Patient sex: M
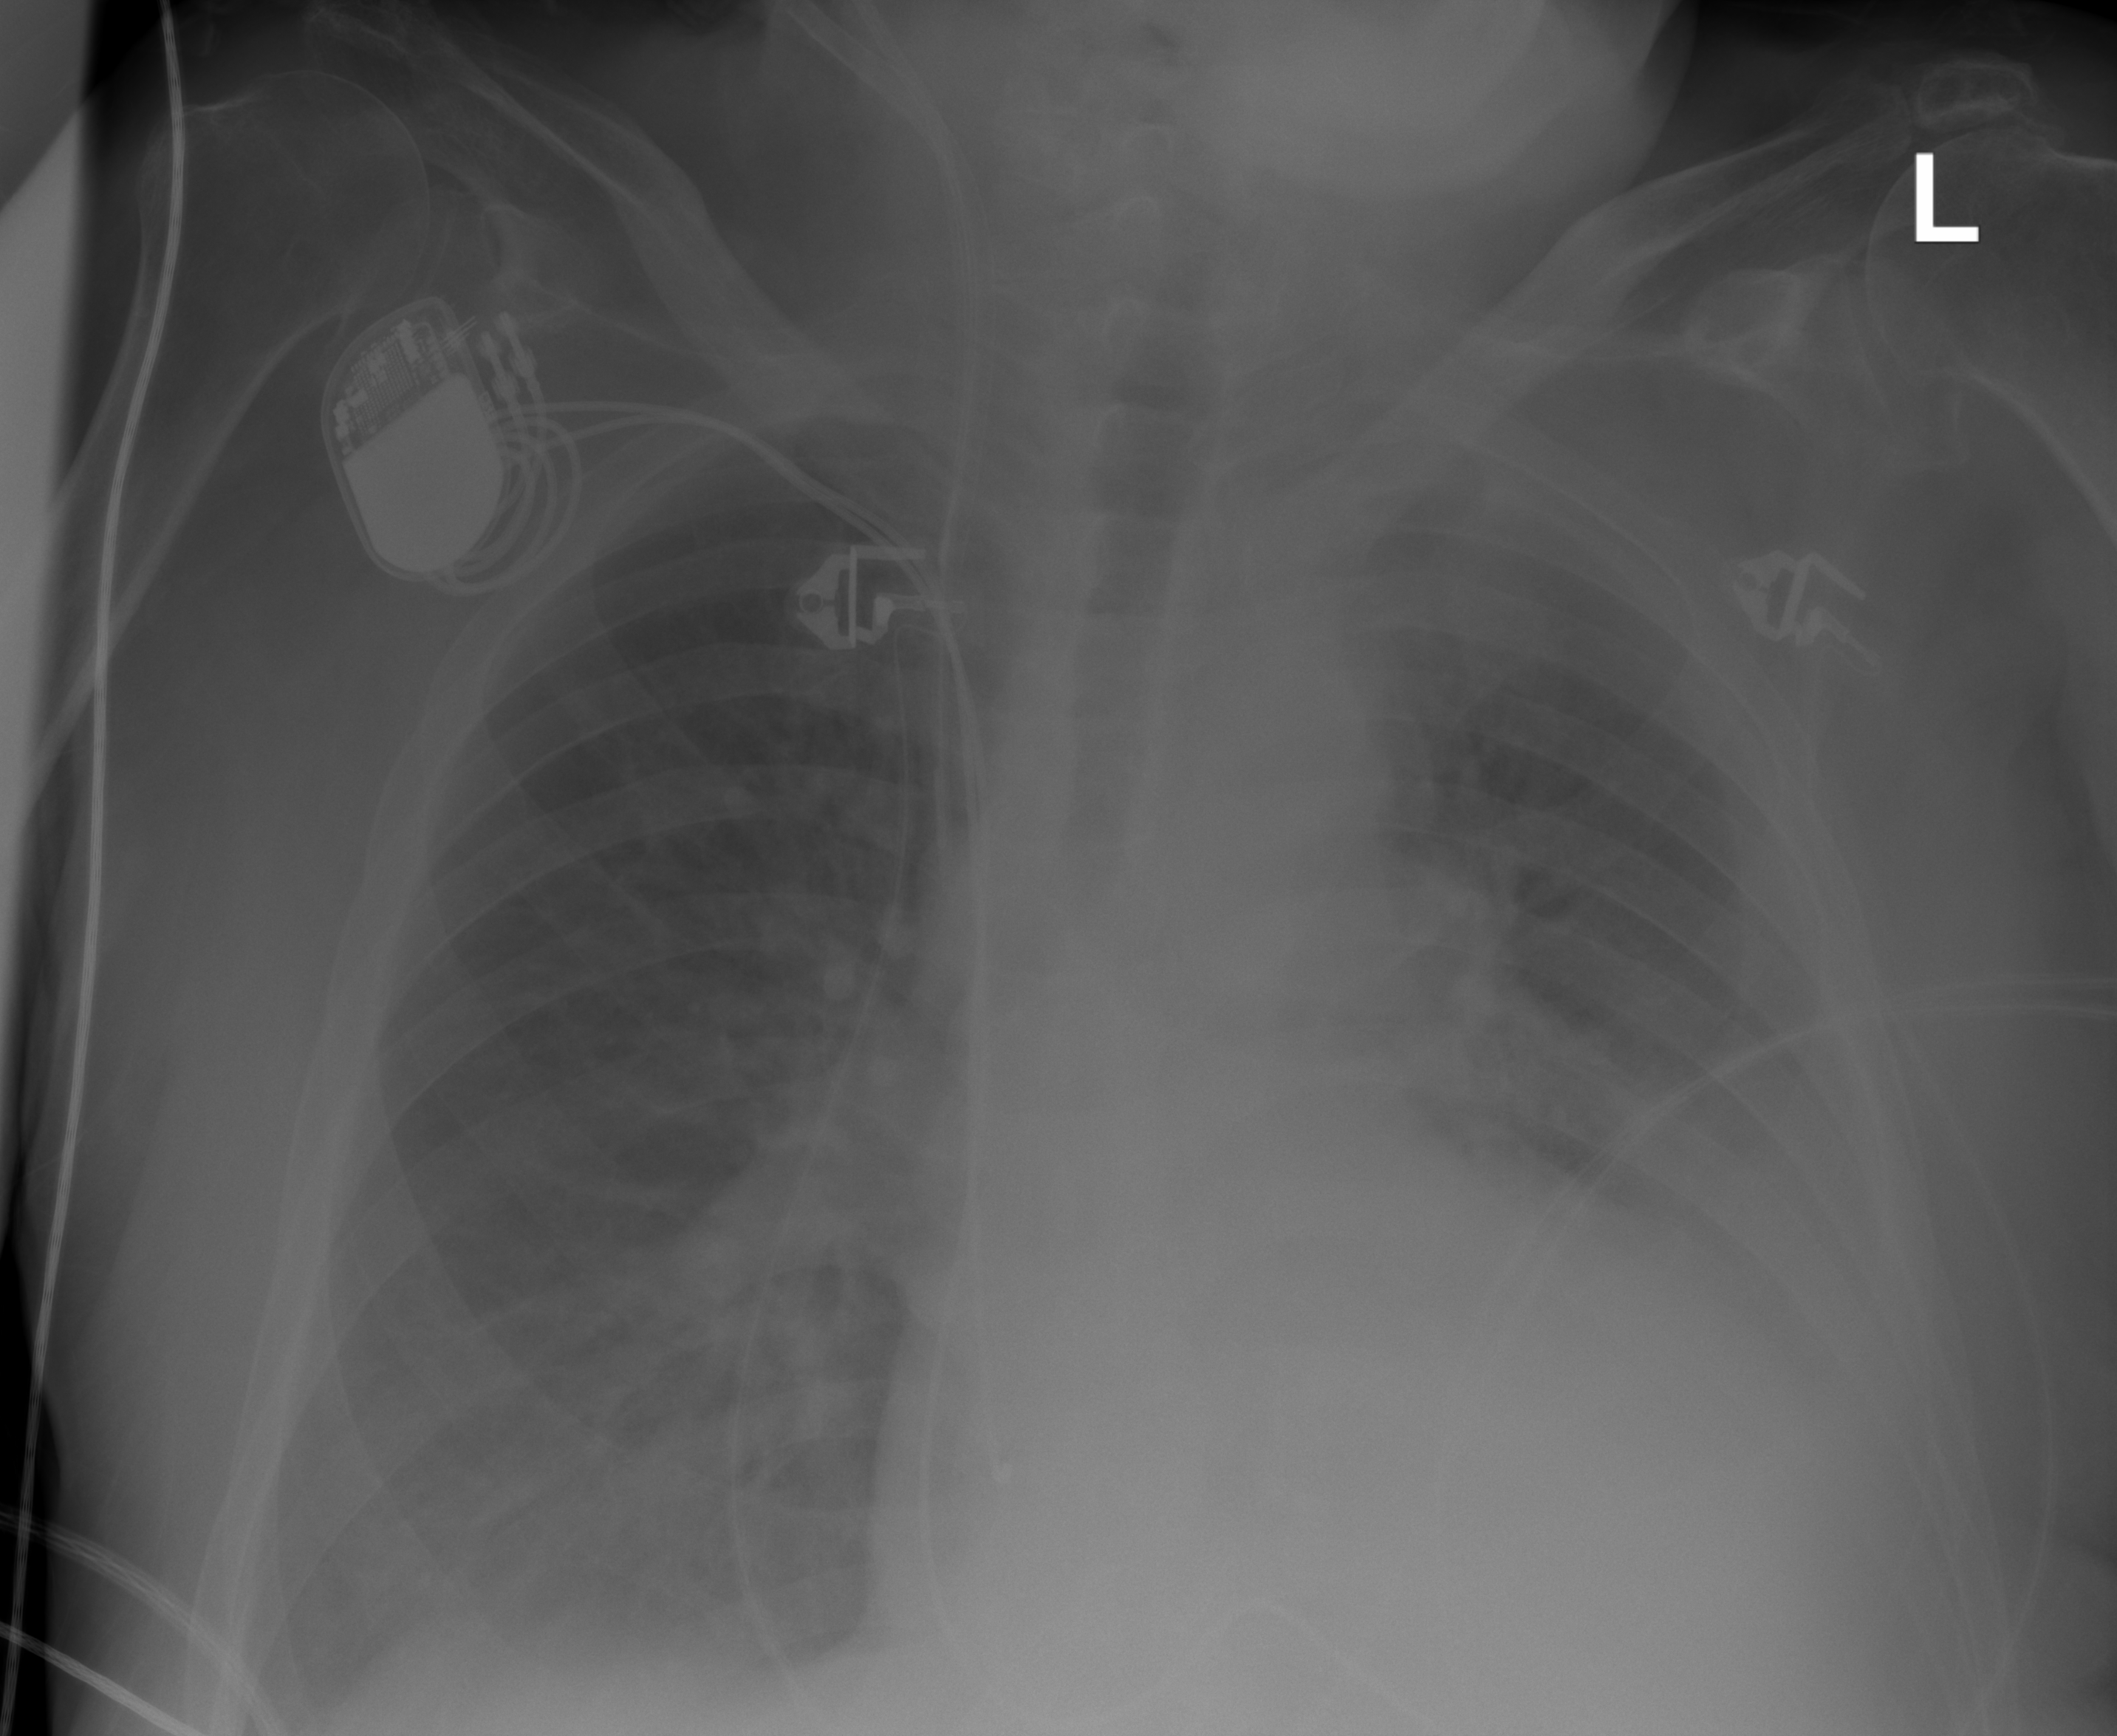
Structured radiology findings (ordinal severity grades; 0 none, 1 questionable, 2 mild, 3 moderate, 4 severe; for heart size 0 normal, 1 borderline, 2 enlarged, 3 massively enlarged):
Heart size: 2
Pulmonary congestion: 2
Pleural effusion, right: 2
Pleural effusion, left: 3
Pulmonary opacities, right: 0
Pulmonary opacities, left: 0
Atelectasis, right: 0
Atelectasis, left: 2